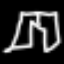
Label: pants